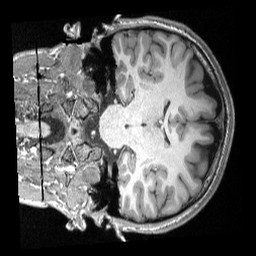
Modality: T1w
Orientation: coronal
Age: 20
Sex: male
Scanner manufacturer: siemens
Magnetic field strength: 3 T
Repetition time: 2.3 s
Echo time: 0.00308 s